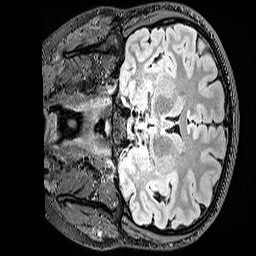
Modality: FLAIR
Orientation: coronal
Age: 21
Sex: female
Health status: healthy
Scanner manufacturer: siemens
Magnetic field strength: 3 T
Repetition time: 5 s
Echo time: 0.388 s